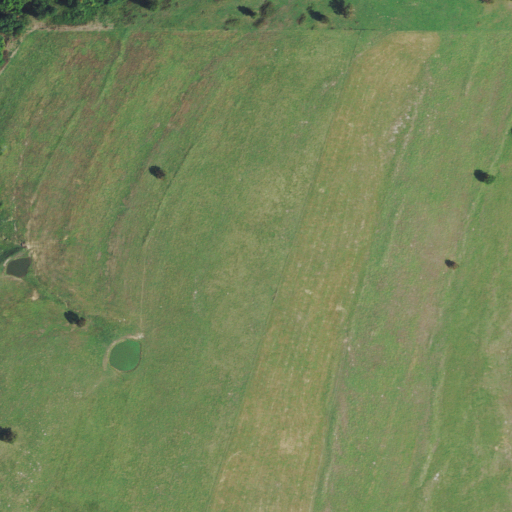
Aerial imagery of mountain in Oklahoma named Sellers Mountain containing pasture, shrub, and deciduous forest